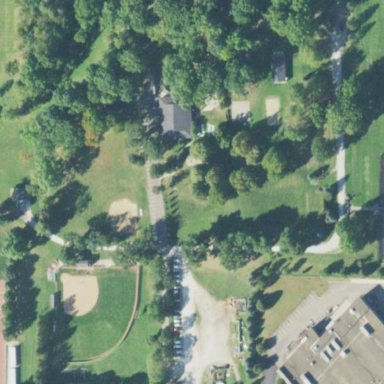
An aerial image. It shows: Park.